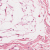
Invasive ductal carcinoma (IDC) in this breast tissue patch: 0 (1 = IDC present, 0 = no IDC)